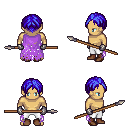
a pixel art fantasy rpg character, male body template, human, tanned skin, maroon tattered cape, white pants, blue parted hairstyle, metal gloves, brown shoes, spear, four views (front, back, left, right), 2x2 character sprite sheet, small pixel art, hard edges, no anti-aliasing